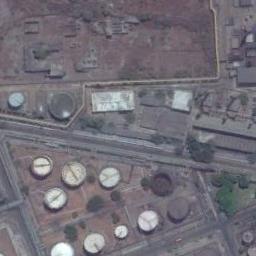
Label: storage_tank